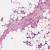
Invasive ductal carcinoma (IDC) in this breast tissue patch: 0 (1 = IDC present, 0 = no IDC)